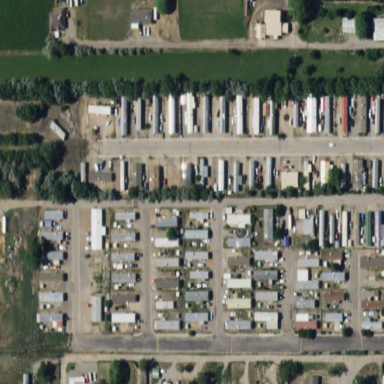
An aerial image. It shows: Residential area known as trailer park.